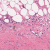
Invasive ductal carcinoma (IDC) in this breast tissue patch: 0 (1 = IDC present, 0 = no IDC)